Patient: sex M, age 94
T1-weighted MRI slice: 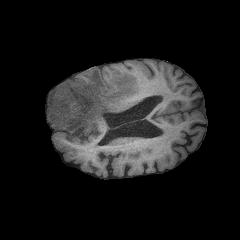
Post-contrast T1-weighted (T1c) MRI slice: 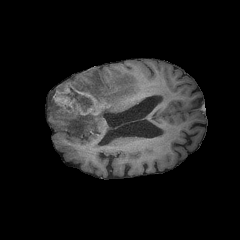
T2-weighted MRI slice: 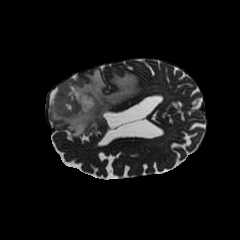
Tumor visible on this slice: yes
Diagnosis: Glioblastoma, IDH-wildtype
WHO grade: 4